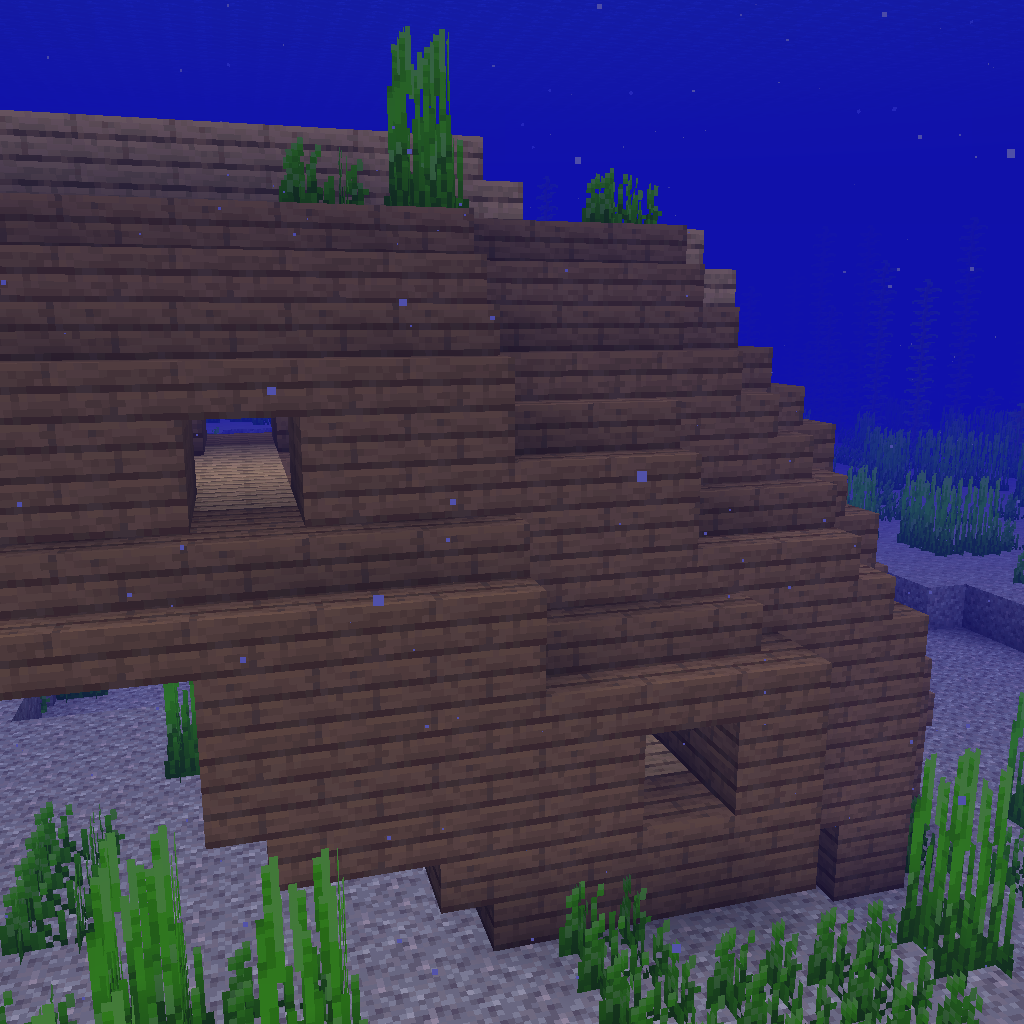
underwater shipwreck with seagrass